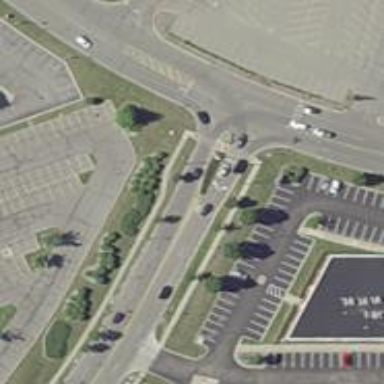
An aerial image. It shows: Unclassified asphalt road with separate sidewalk.